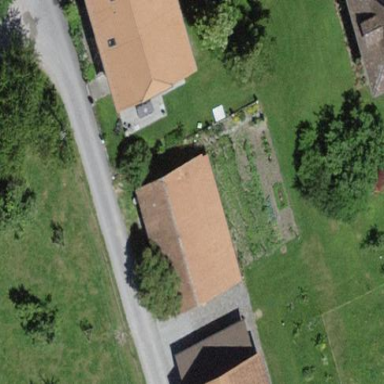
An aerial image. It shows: Barn.